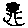
Label: tree